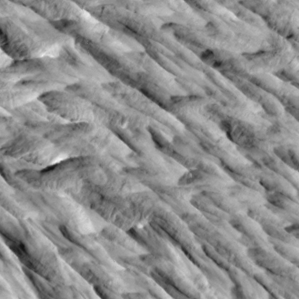
Label: non_frost